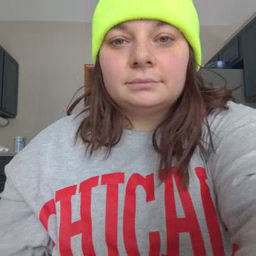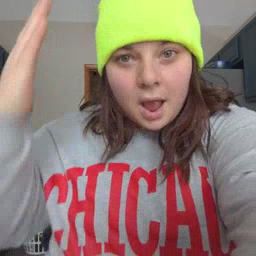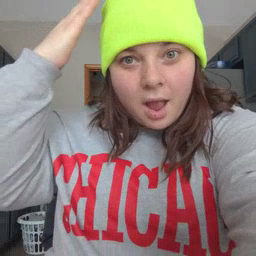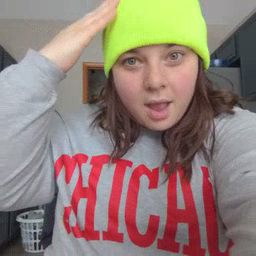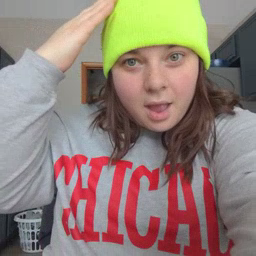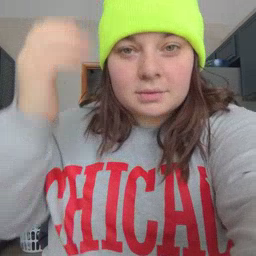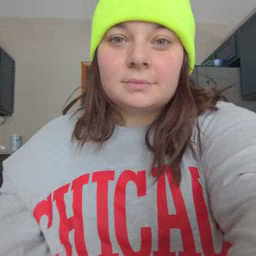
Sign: hat